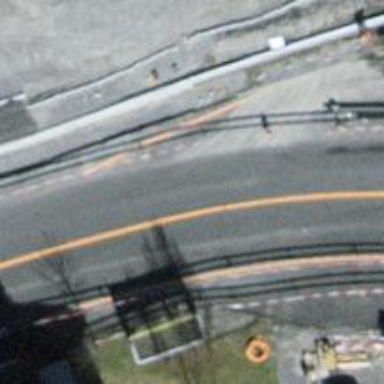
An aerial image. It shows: Primary road with asphalt surface and designated cycle lane.